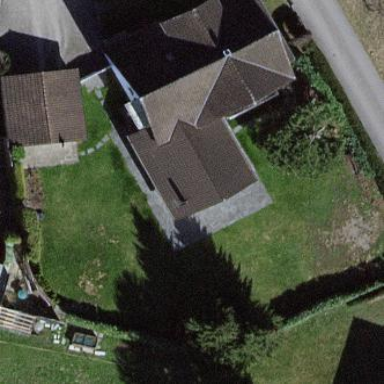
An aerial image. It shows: Detached building.